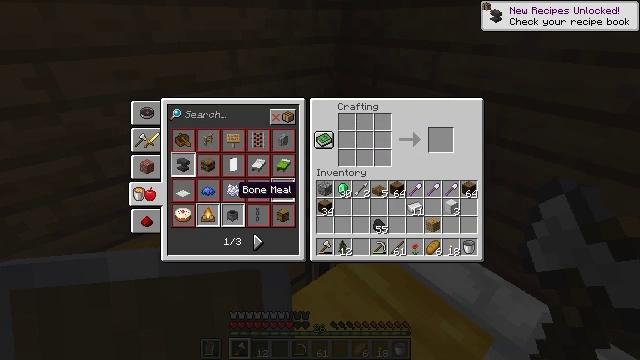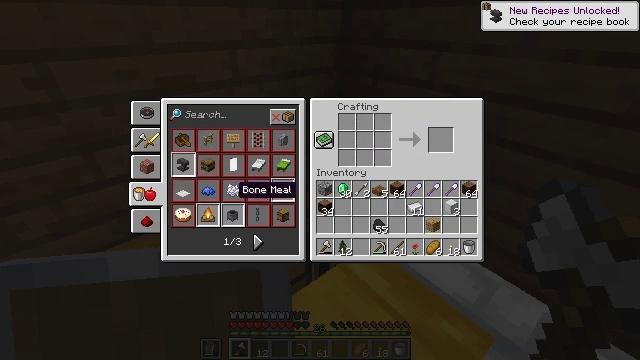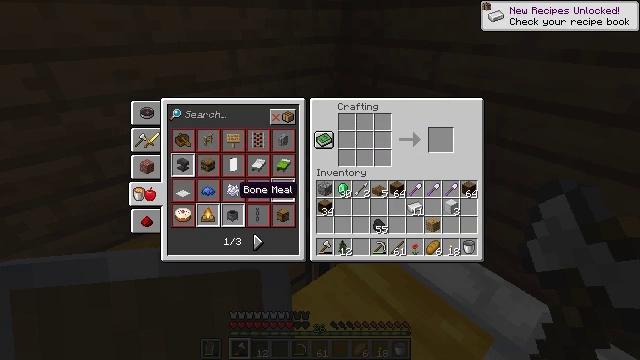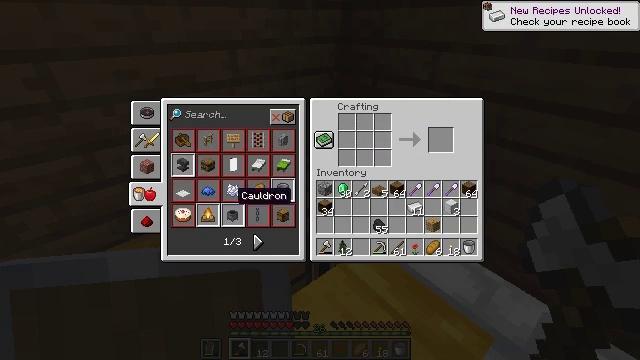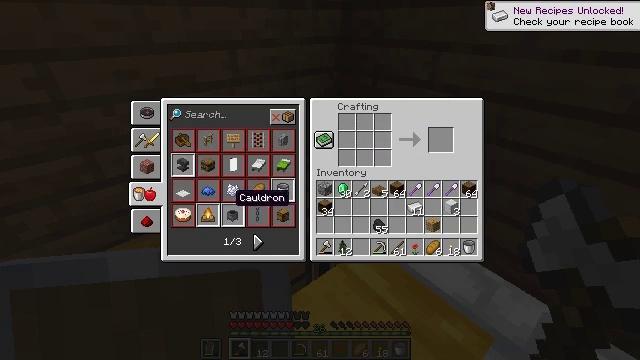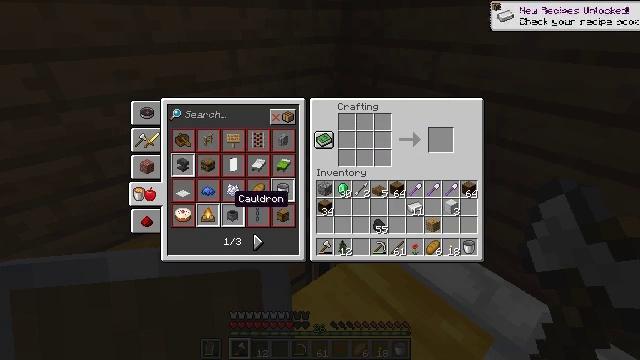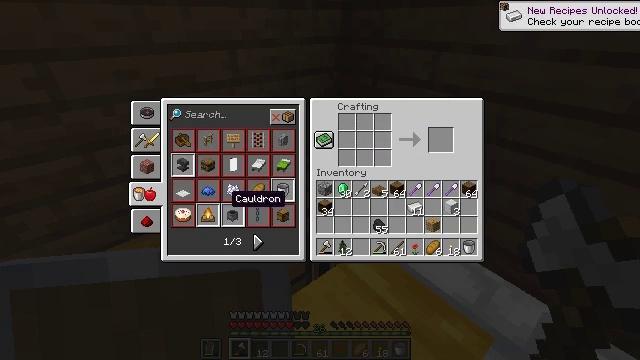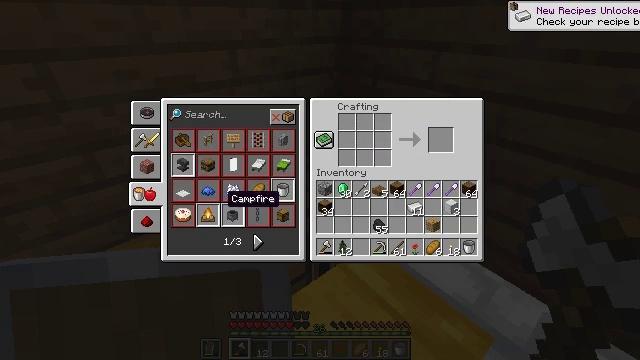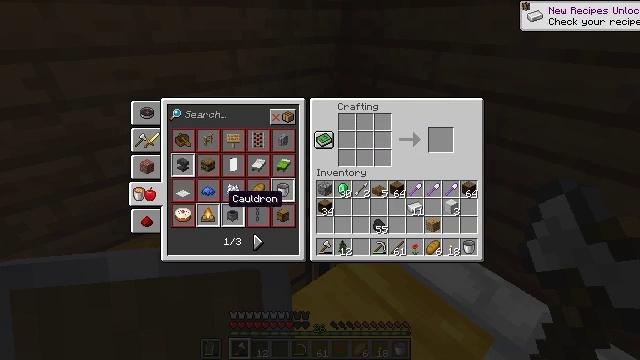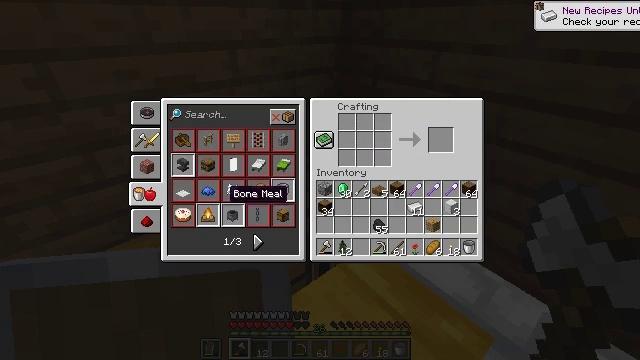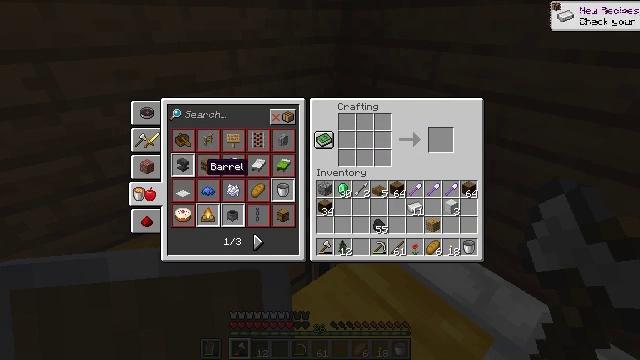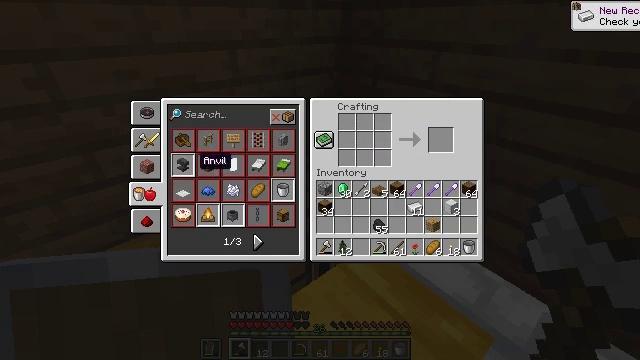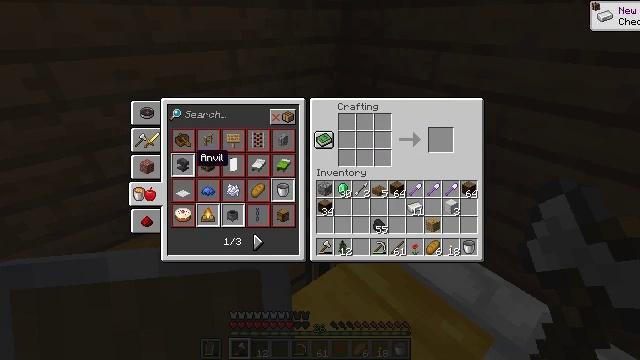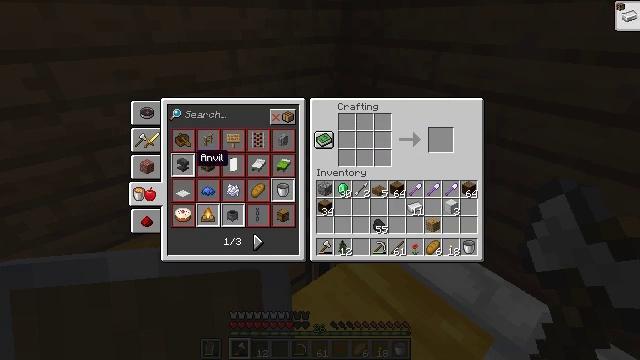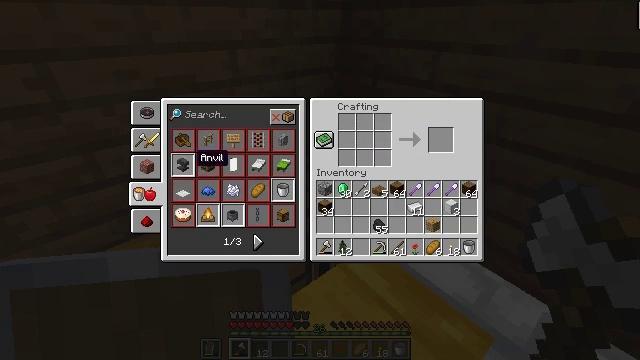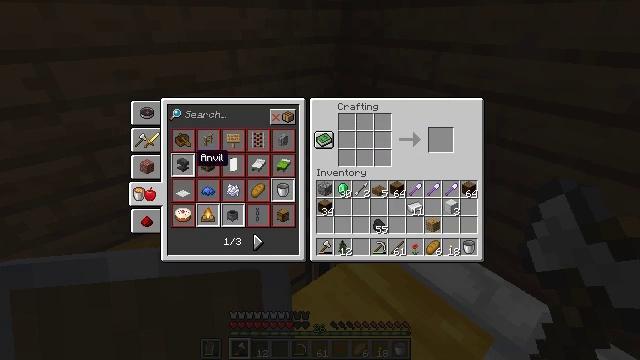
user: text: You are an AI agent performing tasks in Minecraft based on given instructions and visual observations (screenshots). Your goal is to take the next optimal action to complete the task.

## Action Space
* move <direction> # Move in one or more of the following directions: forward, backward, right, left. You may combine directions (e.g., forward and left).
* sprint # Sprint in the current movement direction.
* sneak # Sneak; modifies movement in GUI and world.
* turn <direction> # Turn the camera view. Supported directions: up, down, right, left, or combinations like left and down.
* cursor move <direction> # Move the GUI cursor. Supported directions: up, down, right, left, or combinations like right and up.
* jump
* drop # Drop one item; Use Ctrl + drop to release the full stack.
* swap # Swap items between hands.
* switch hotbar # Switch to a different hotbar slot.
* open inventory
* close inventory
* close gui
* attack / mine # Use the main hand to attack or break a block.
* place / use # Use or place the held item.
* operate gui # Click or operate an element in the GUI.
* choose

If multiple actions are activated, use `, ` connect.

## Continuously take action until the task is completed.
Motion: motion action
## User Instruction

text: Put iron blocks and ingots in the crafting grid to make an anvil.
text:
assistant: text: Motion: no_op
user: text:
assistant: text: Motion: no_op
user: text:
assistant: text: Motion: no_op
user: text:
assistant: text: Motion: no_op
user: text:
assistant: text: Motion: no_op
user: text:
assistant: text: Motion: no_op
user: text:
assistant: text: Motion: no_op
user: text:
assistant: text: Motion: no_op
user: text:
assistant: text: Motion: no_op
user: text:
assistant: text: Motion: cursor move left and up
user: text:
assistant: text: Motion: cursor move left
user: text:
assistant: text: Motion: no_op
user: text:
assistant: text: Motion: no_op
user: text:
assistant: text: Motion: no_op
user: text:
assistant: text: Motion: no_op
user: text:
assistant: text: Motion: operate gui
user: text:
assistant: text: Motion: operate gui
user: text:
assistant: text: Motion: operate gui
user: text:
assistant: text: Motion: cursor move right and up
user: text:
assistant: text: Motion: cursor move right and up
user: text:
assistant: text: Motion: cursor move right
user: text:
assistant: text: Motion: cursor move right
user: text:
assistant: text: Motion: cursor move right
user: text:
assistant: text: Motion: cursor move right
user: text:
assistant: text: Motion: cursor move right
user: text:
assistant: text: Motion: no_op
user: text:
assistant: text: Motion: no_op
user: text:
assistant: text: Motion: cursor move right
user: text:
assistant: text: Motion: cursor move right
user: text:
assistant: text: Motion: no_op